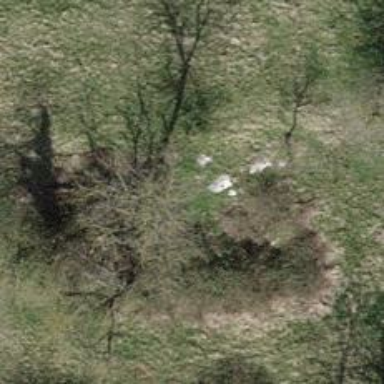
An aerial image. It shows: Single tag "natural: tree."